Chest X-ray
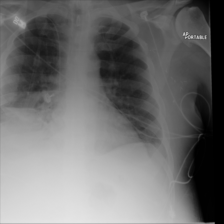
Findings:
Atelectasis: positive
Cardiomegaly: negative
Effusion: negative
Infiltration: negative
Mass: negative
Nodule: negative
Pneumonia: negative
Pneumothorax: negative
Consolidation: negative
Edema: negative
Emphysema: negative
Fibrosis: negative
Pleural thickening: negative
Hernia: negative